Interaction volume radius: 10 \u00c5
Interaction volume height: 10 \u00c5
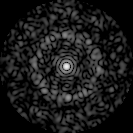
Disorder parameter: 0.8677